Question: '''
library(ggplot2)
orderX <- c("A" = 1, "B" = 2, "C" = 3)
y <- rnorm(20)
x <- as.character(1:20)
group <- c(rep("A", 5), rep("B", 7), rep("C", 5), rep("A", 3))
df <- data.frame(x, y, group)
df$lvls <- as.numeric(orderX[df$group])
ggplot(data = df, aes(x=reorder(df$x, df$lvls), y=y)) +
geom_point(aes(colour = group)) +
geom_line(stat = "hline", yintercept = "mean", aes(colour = group))
'''
I want to create a graph like this:

This does work, when I do not need to reorder the values of X, however, when I do use reorder, it doesn't work anymore.
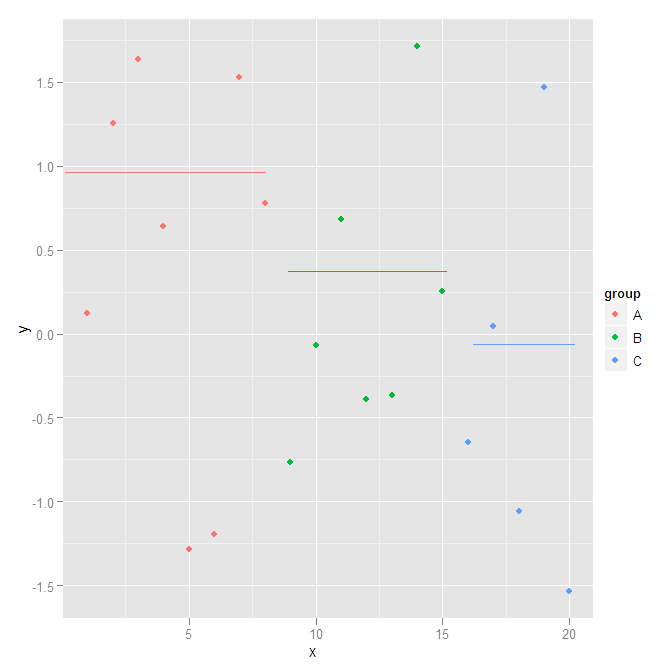
Answer: As of ggplot2 2.x this approach is unfortunately broken.
The following code provides exactly what I wanted, with some extra calculations up front:
'''
library(ggplot2)
library(data.table)
orderX <- c("A" = 1, "B" = 2, "C" = 3)
y <- rnorm(20)
x <- as.character(1:20)
group <- c(rep("A", 5), rep("B", 7), rep("C", 5), rep("A", 3))
dt <- data.table(x, y, group)
dt[, lvls := as.numeric(orderX[group])]
dt[, average := mean(y), by = group]
dt[, x := reorder(x, lvls)]
dt[, xbegin := names(which(attr(dt$x, "scores") == unique(lvls)))[1], by = group]
dt[, xend := names(which(attr(dt$x, "scores") == unique(lvls)))[length(x)], by = group]
ggplot(data = dt, aes(x=x, y=y)) +
geom_point(aes(colour = group)) +
facet_grid(.~group,space="free",scales="free_x") +
geom_segment(aes(x = xbegin, xend = xend, y = average, yend = average, group = group, colour = group))
'''
The resulting image:
<URL>